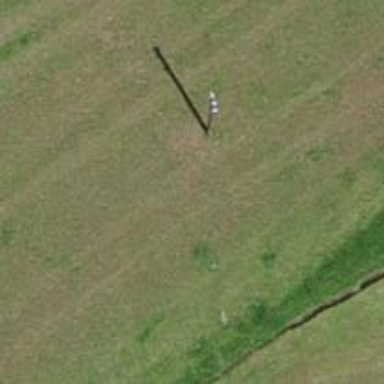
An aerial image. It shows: Power pole.